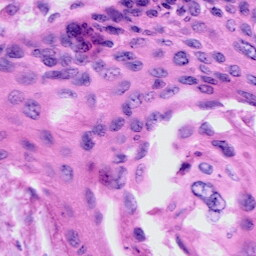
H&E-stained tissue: Cervix